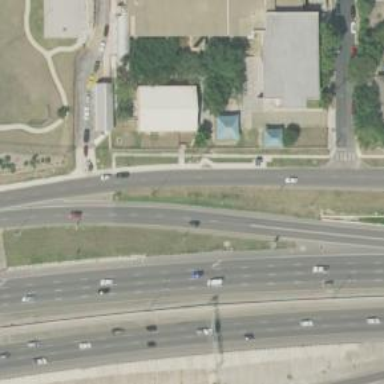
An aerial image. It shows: Secondary road with frontage road.